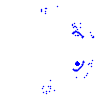
Particle: electron